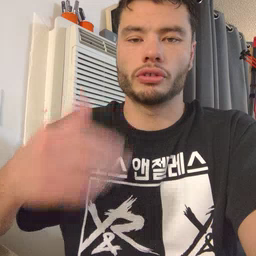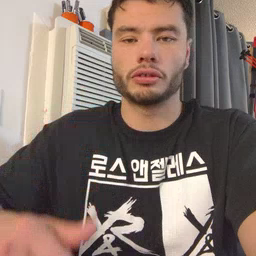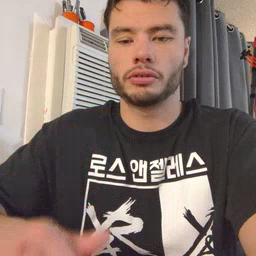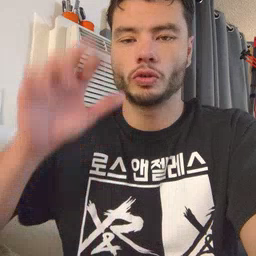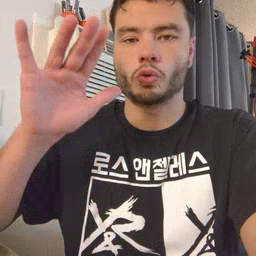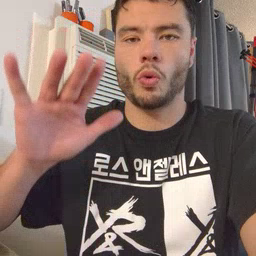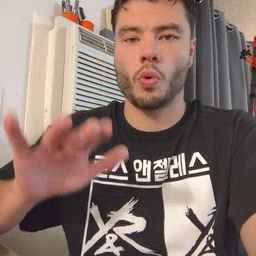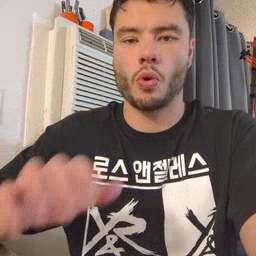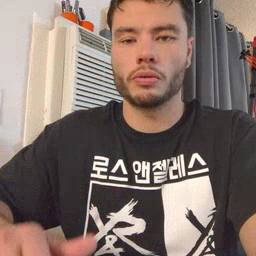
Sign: snow